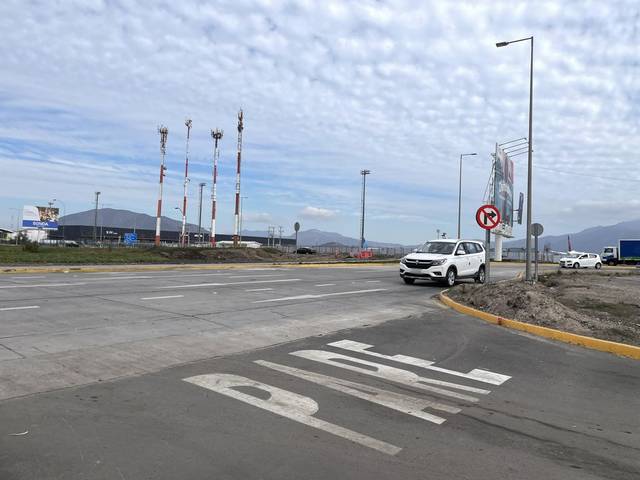
Region: Chile
Coordinates: -33.406, -70.794